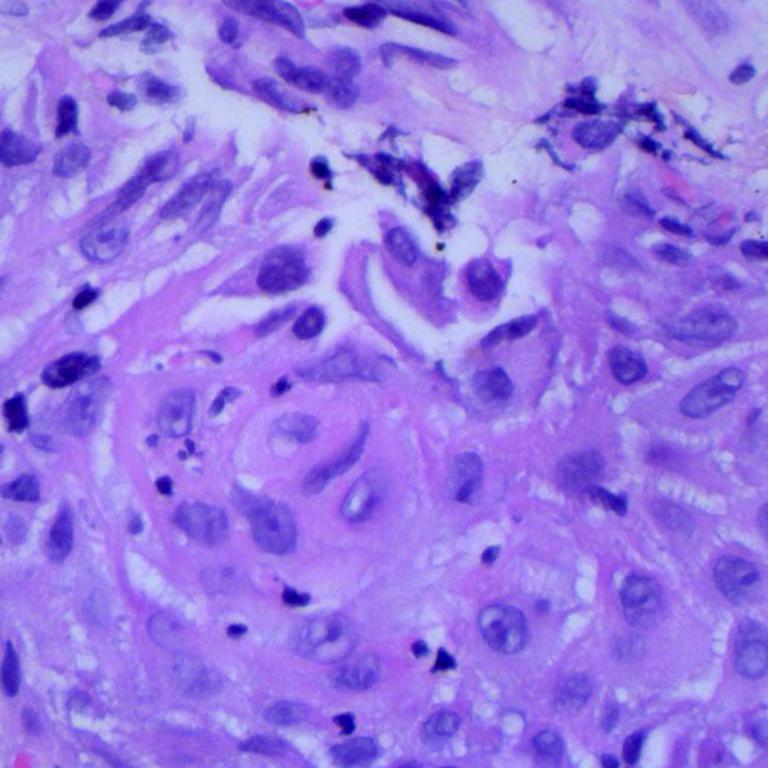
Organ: lung
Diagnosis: squamous carcinomas